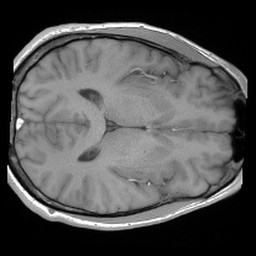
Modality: FLASH
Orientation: axial
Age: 38
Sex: male
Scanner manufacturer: siemens
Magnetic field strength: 3 T
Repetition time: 0.245 s
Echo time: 0.0026 s